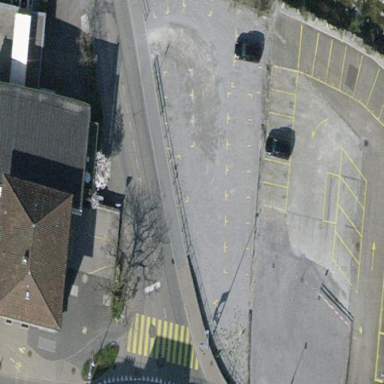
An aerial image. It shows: Parking area with gravel surface.